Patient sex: F
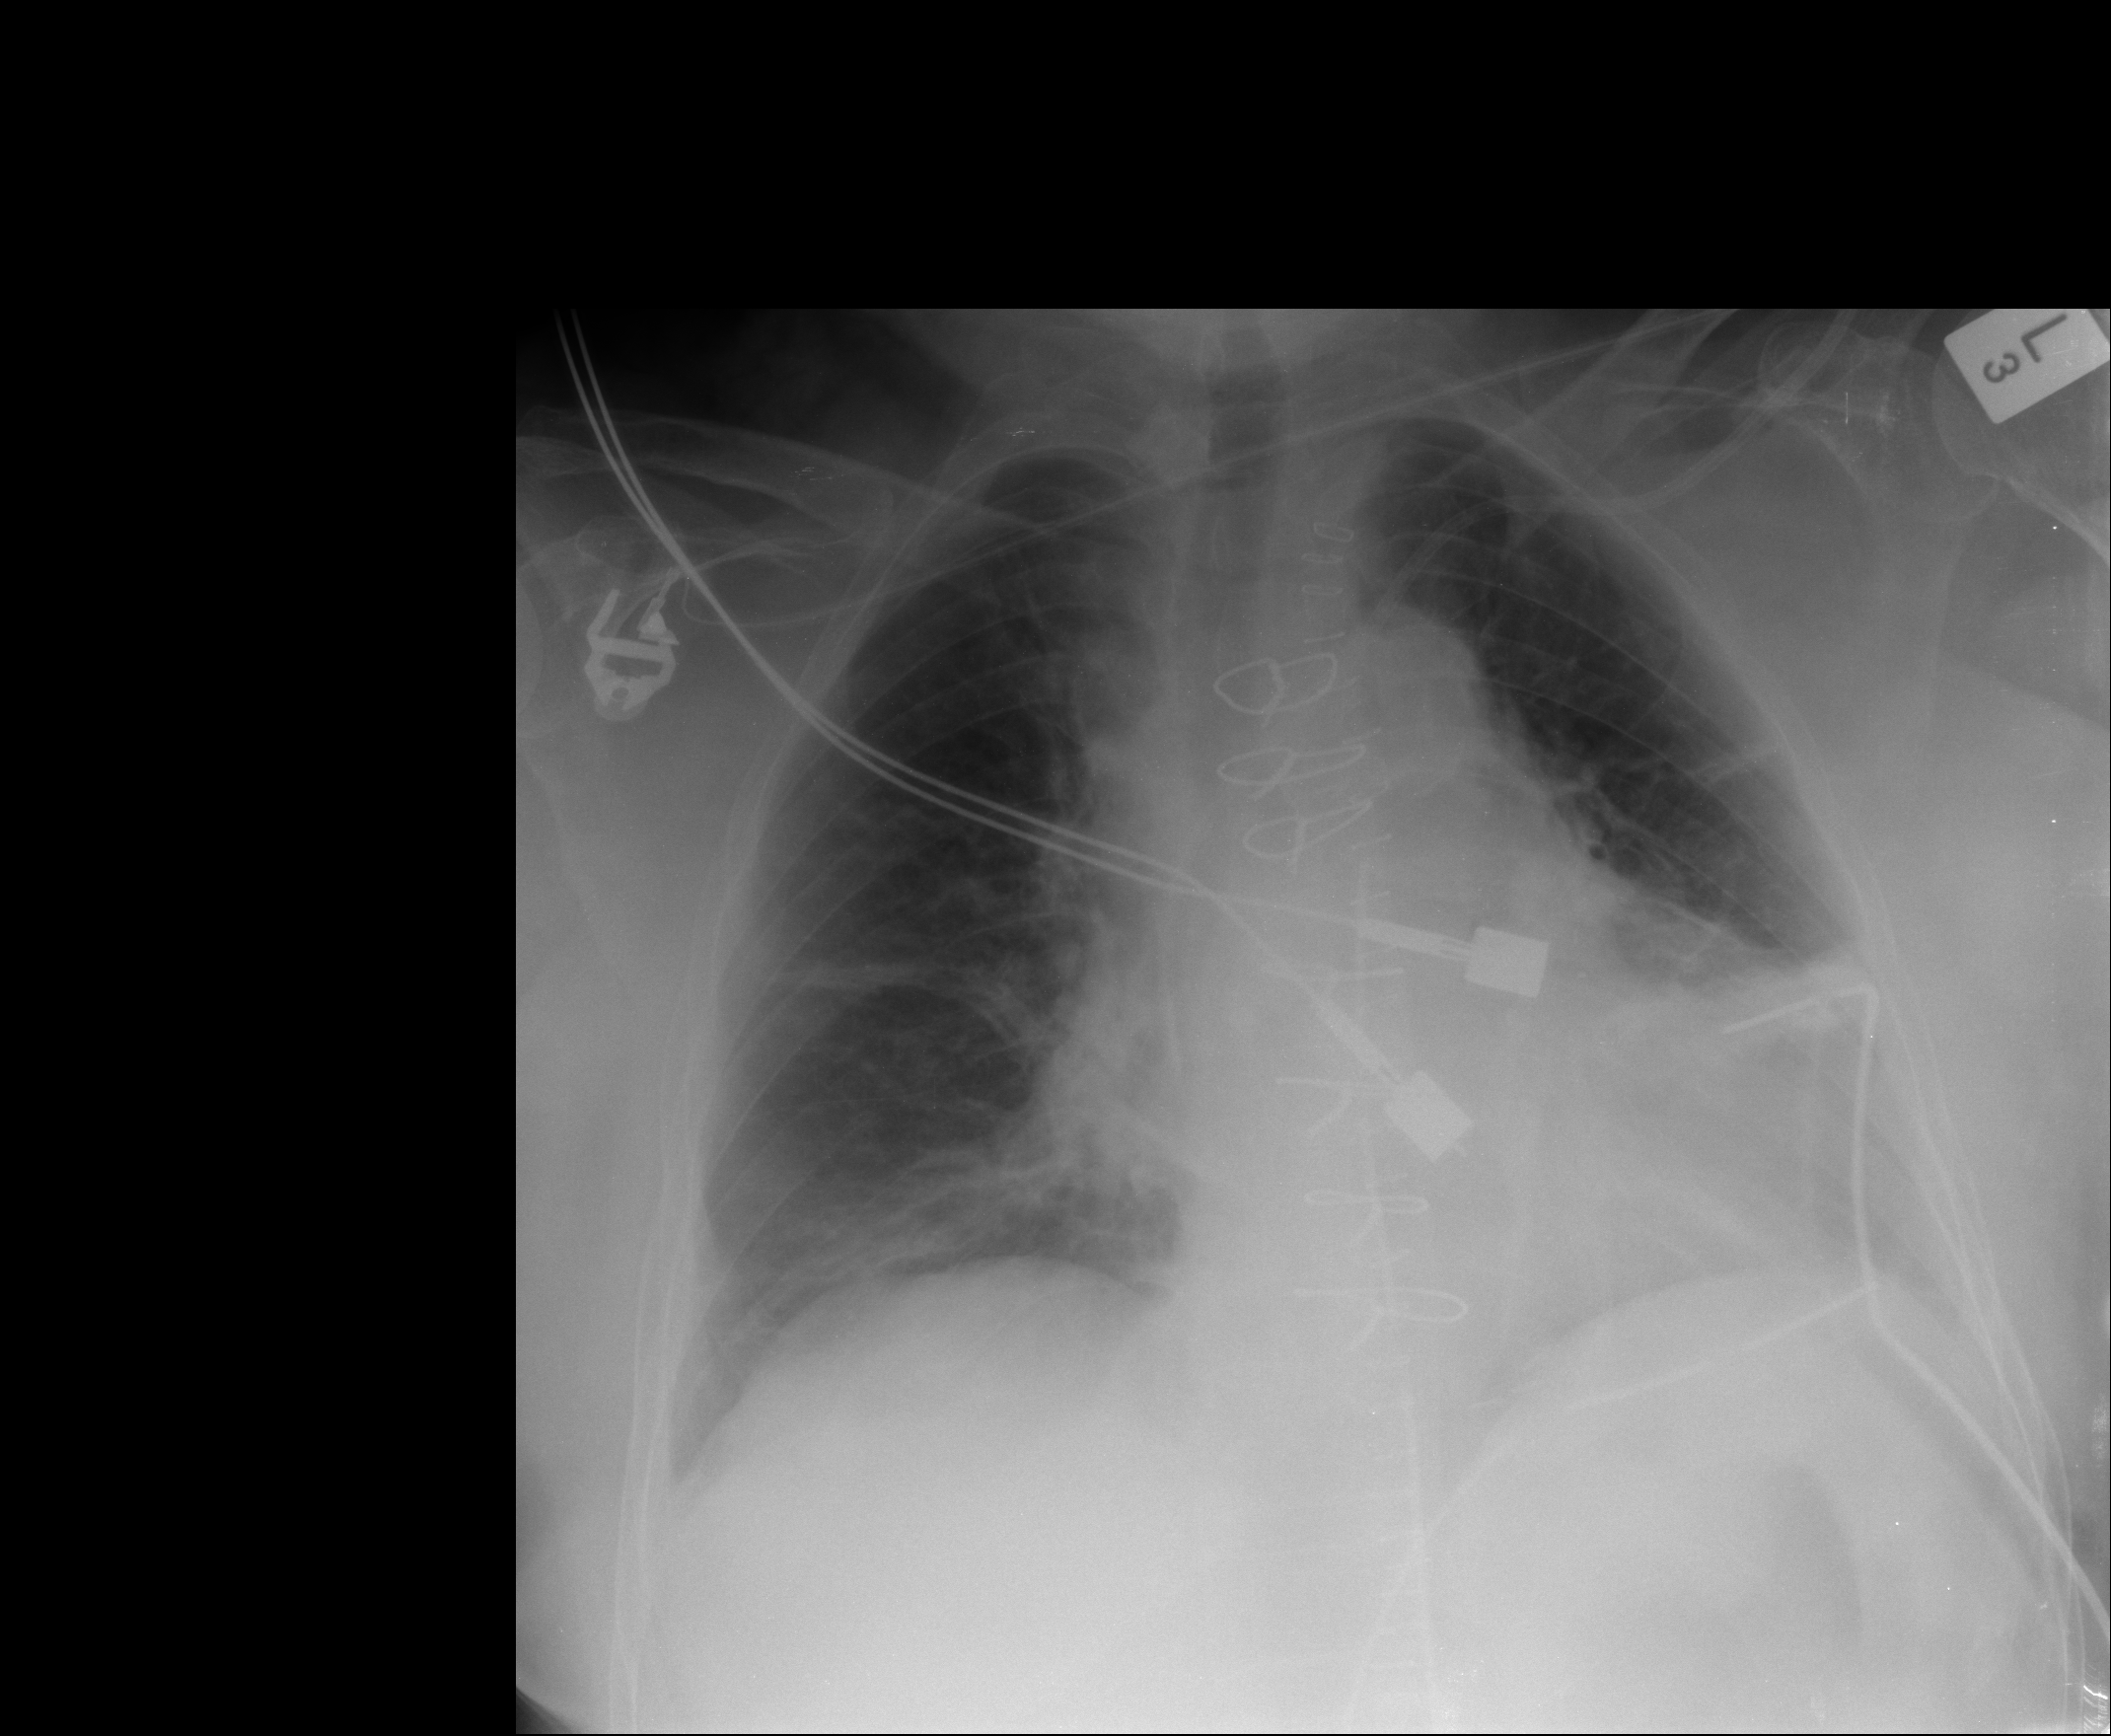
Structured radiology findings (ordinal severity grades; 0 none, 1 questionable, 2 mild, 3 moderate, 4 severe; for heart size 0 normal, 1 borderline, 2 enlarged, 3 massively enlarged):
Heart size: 0
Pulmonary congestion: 1
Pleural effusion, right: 0
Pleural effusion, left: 2
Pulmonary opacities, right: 0
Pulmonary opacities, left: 0
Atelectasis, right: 2
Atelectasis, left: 2